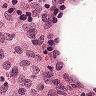
Metastatic tissue present: no